Aerial crown-view tile of a tropical tree (Barro Colorado Island, Panama), acquired 20250414:
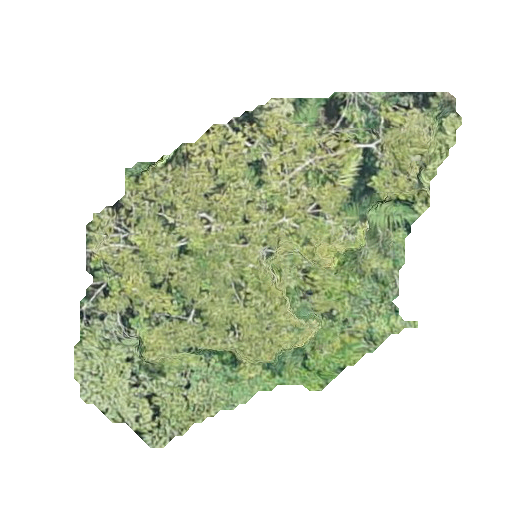
Species: Zanthoxylum ekmanii
GBIF accepted scientific name: Zanthoxylum ekmanii
Crown area: 133.838 m²